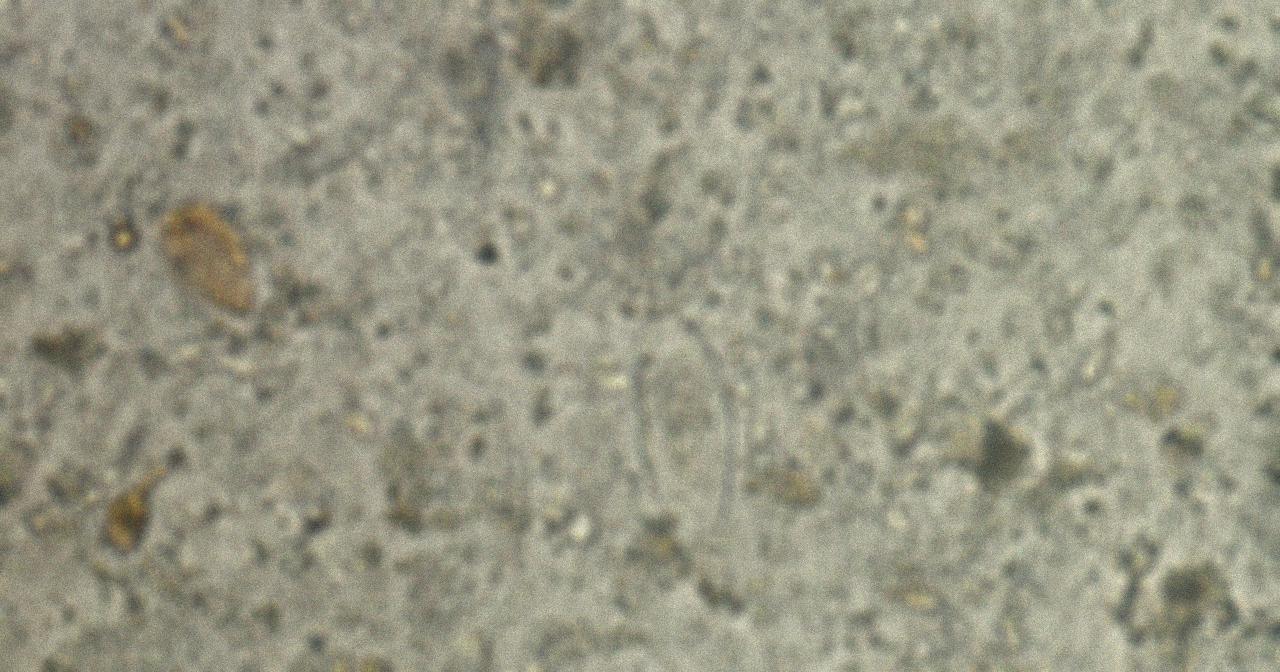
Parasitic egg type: Enterobius vermicularis